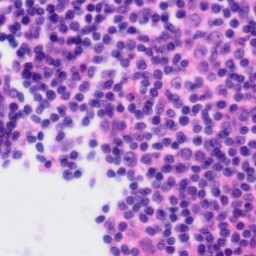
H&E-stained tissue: Tonsil